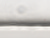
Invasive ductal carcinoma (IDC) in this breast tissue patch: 0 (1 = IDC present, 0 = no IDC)